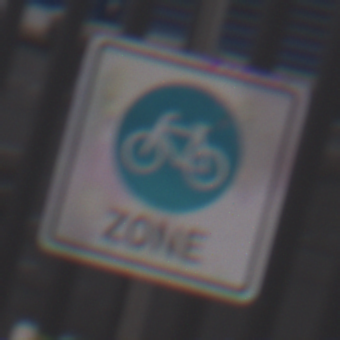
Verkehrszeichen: BeginnFahrradzone
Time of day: MorningAfternoon
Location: Outdoor (Urban)
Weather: Overcast
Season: NotSpecified
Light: Natural